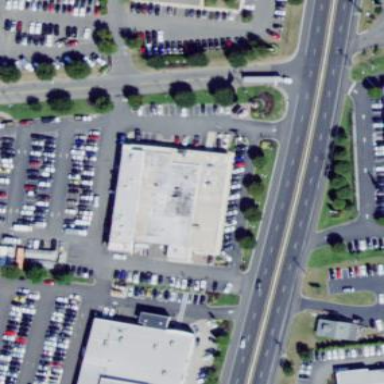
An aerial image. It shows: Building that houses car shop.